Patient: sex M, age 61
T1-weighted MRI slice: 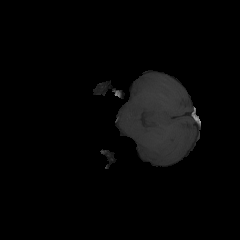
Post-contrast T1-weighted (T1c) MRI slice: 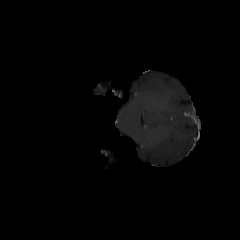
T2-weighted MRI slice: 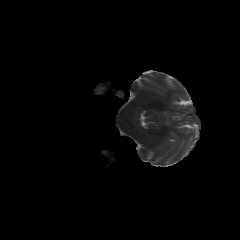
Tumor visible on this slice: no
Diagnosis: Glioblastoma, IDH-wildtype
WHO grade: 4